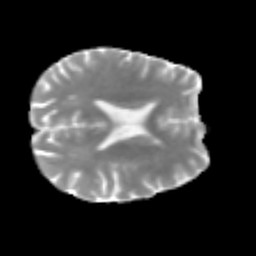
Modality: MD
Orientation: axial
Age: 26
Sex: male
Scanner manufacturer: siemens
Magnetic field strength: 3 T
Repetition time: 2.3 s
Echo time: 0.085 s